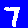
Digit: 7